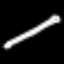
Label: pencil